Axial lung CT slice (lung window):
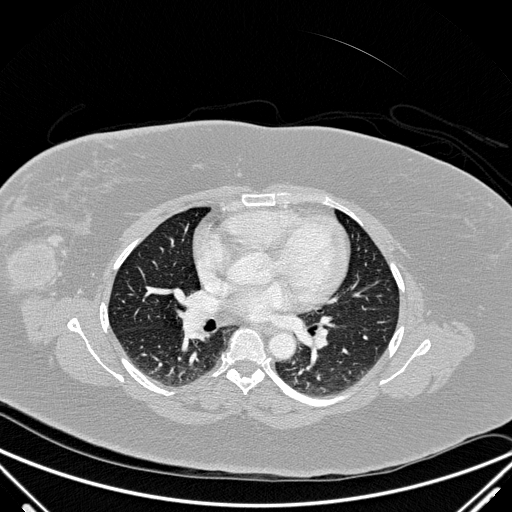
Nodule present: no